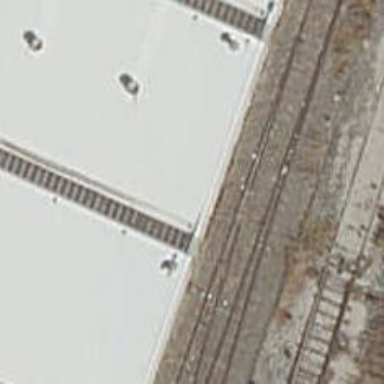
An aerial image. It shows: Railway switch.